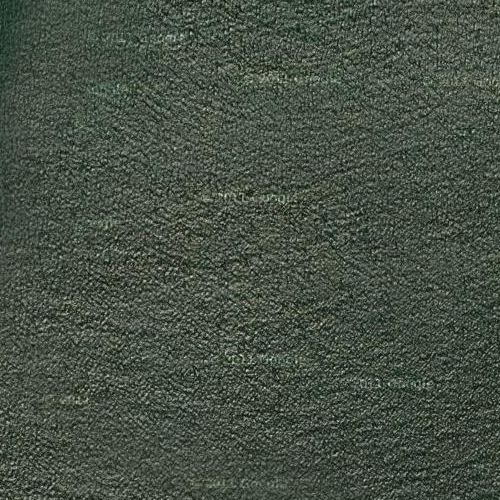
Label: sydney